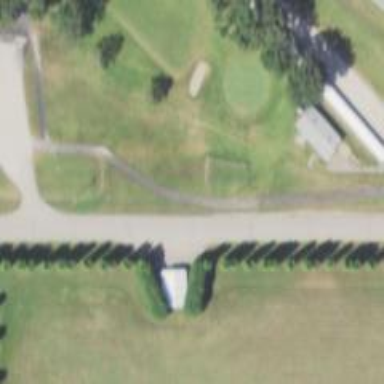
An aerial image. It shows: Well-maintained asphalt service road with tracktype grade1. It resembles golf cartpath.